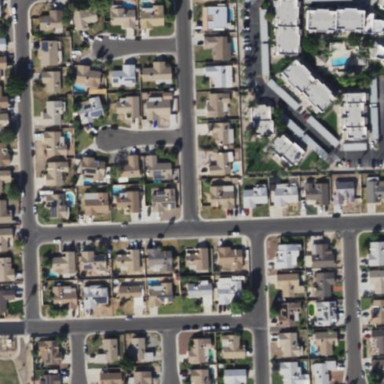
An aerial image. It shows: Residential area within neighborhood.